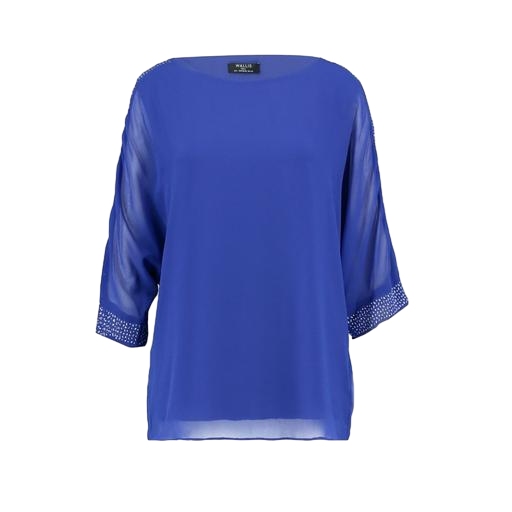
blue plus size printed t-shirt only macy, blue three-quarter-sleeve shirt, blue 3/4-sleeve top, white background